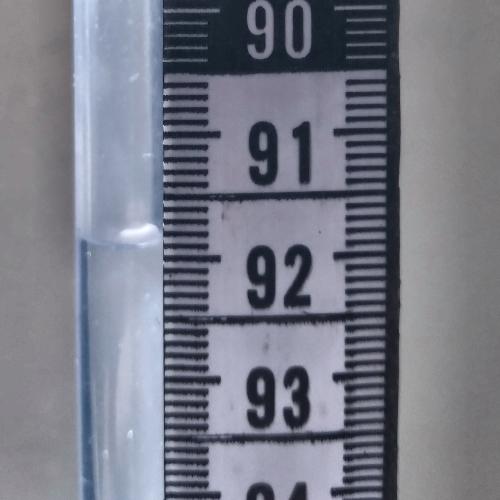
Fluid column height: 91.9 cm